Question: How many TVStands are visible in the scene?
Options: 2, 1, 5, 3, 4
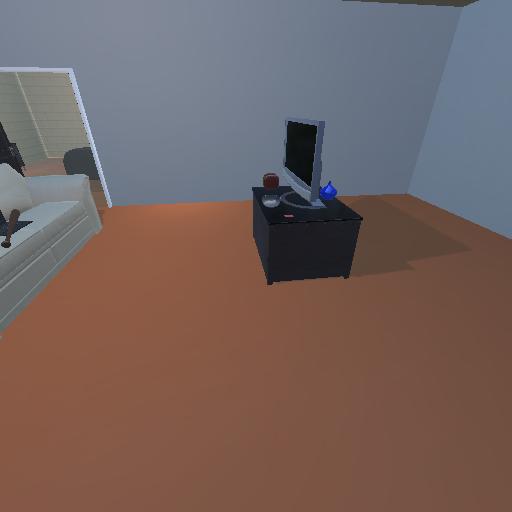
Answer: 2